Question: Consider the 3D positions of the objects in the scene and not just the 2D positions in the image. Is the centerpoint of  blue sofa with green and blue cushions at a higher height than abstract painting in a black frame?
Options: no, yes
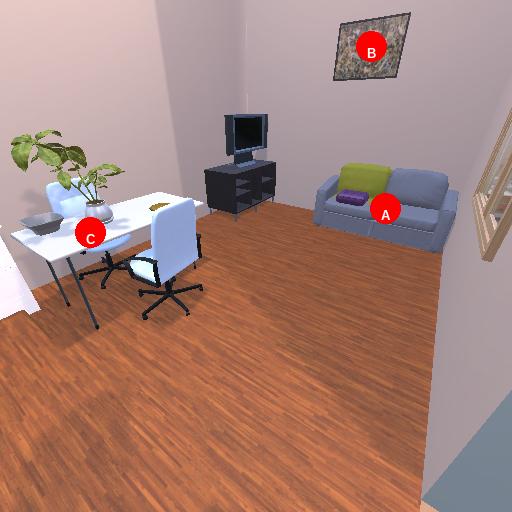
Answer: no